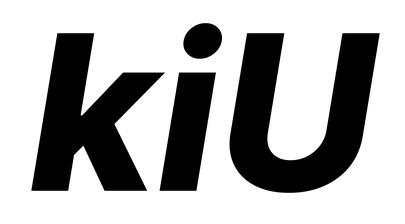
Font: Inter-Italic_ExtraBold_Italic